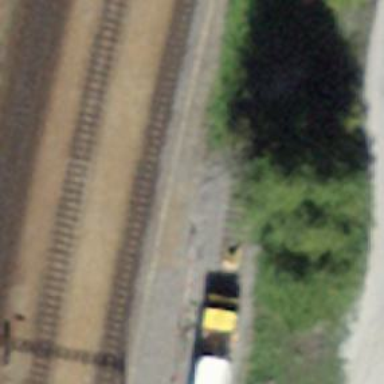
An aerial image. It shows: Railway buffer stop.